Question: ive got a slight problem with Eclipse. For some reason i cant find my device in the run configurations. USB Debugging is enabled on the phone and even the logcat output when the phone is attached in eclipse works, however i cant find the phone. If i select manual in the run configurations everything gets disabled in the menu like this:

Any ideas why? Phone is a HTC Desire HD running android 2.2.1 and i have the Froyo sdk installed.
Thanks in advance
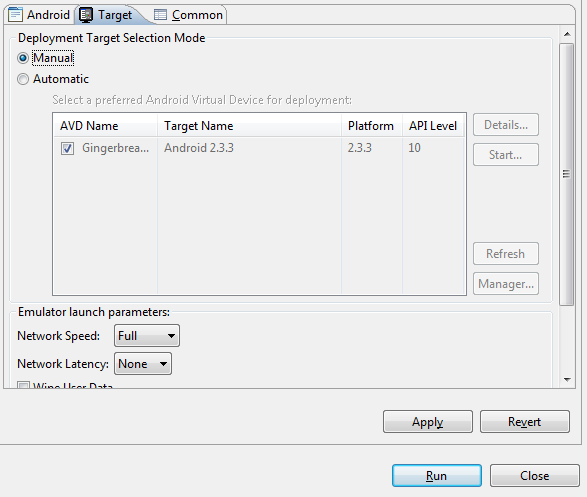
Answer: That window allows you to choose your preferred Android Device.
If you chose "Manual", when launching the application from Eclipse, Eclipse should display a dialog, asking you on which device the application should run -- your real phone should be present, in that dialog.
As an example, here's how this dialog looks like for me, after I've choosen Manual in the one your posted :
<URL>
<URL>
The 192.168.0.10:5555 phone is my HTC Desire, connected over wifi